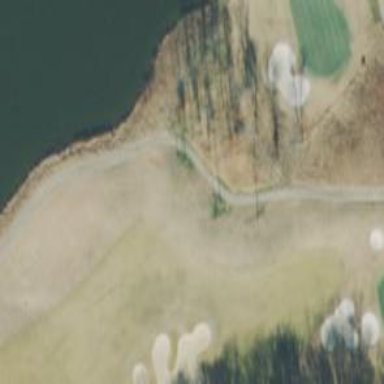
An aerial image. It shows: Golf cartpath that is also road path.